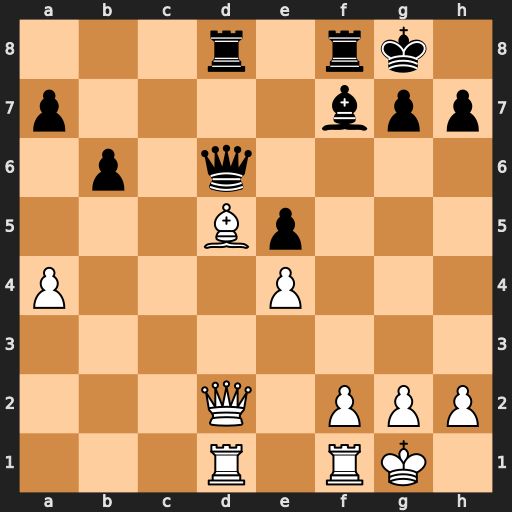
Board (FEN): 3r1rk1/p4bpp/1p1q4/3Bp3/P3P3/8/3Q1PPP/3R1RK1
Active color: w
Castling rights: -
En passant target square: -
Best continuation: Bxf7+ Rxf7 Qxd6 Rxd6 Rxd6